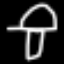
Label: mushroom